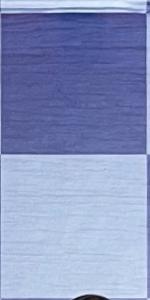
Label: Empty